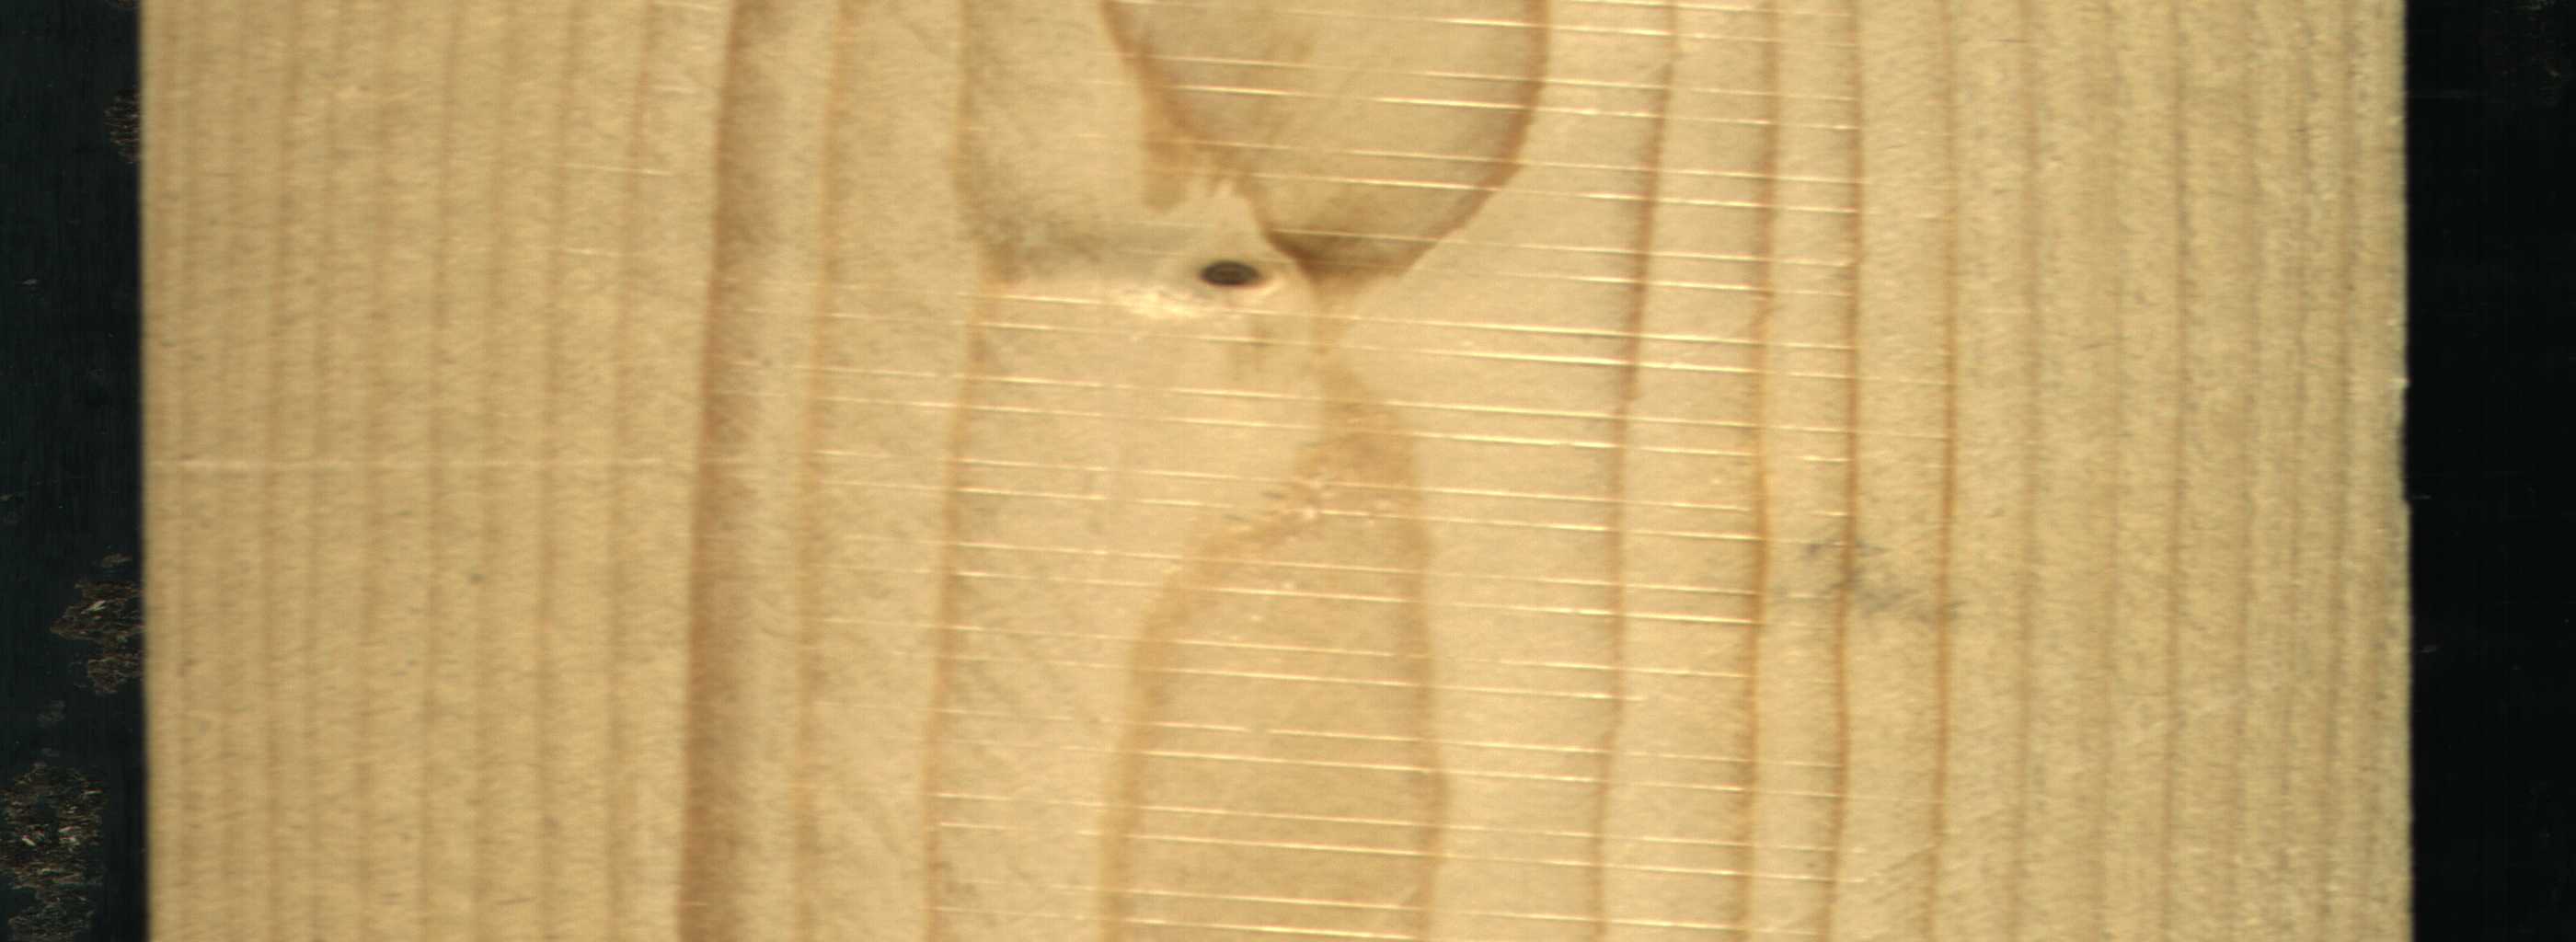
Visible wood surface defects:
Live_Knot